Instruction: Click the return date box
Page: home
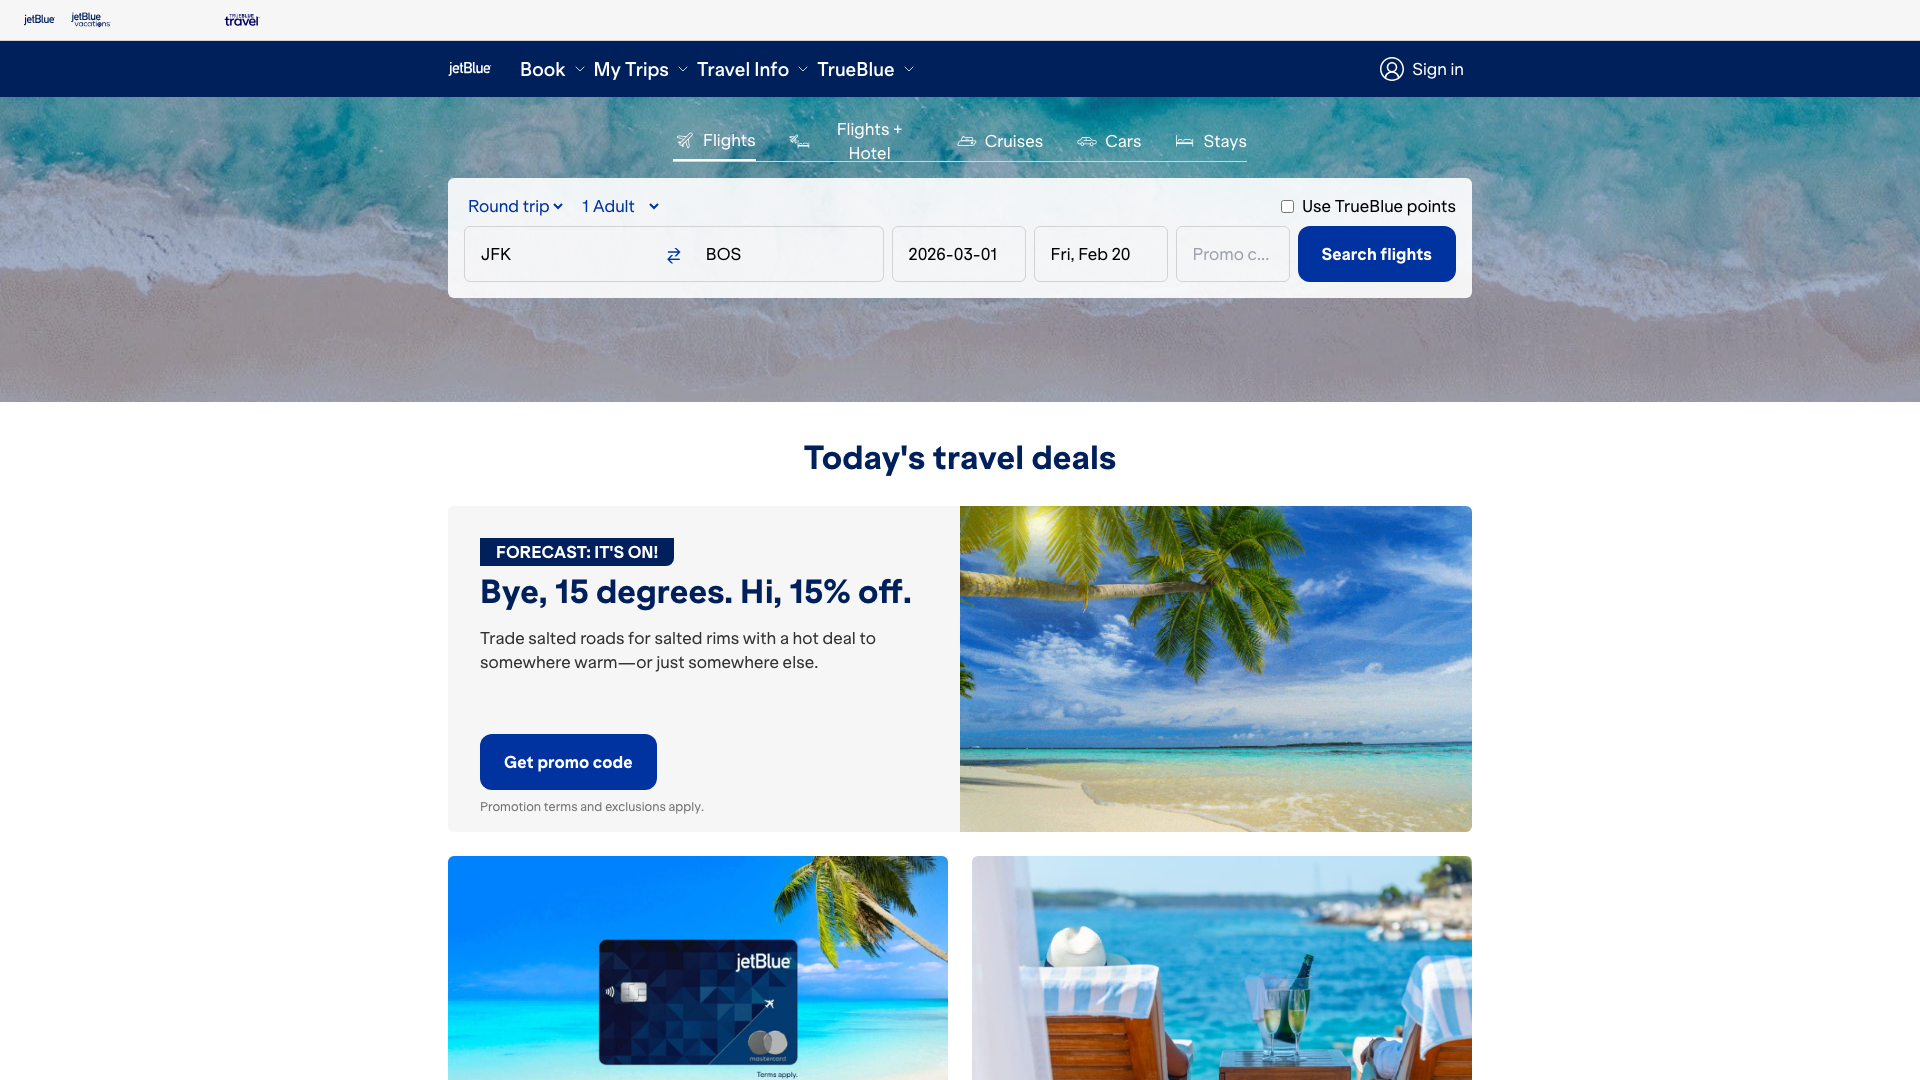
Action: click